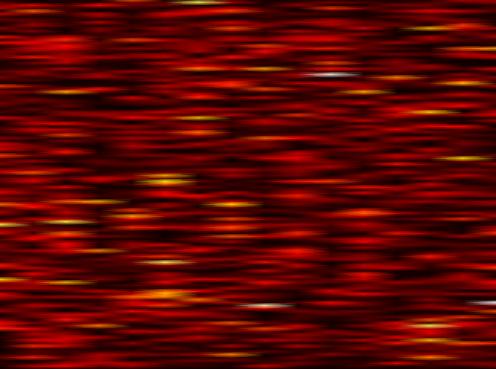
Label: UFMC